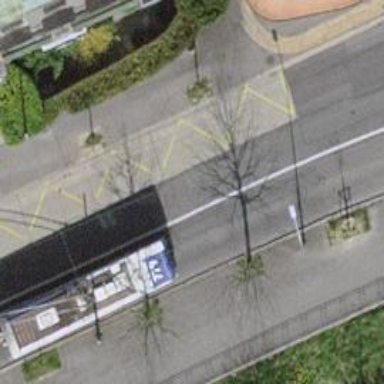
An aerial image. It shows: Bus stop for trolleybuses with designated stop position.